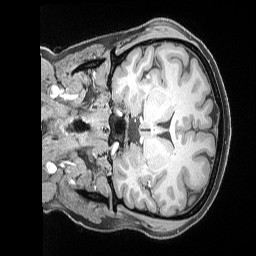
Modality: T1w
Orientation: coronal
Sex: female
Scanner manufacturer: siemens
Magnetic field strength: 3 T
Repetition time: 2.53 s
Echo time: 0.00169 s